Question: i dont want any plugin for this. i have 3 images which are shown in 2 different ways.

i want to write onclick function in each 'img', so that when i click the small one, it should replace the big one. my vision is this:
'''
<img class="locationfoto" src="image-path"> <--- main foto
<img class="locationfoto1" src="image-path-1" onclick="moveme(this)">
<img class="locationfoto2" src="image-path-2" onclick="moveme(this)">
'''
my js:
'''
function moveme(me){
// how can i do this?
}
'''
appreciate any help.
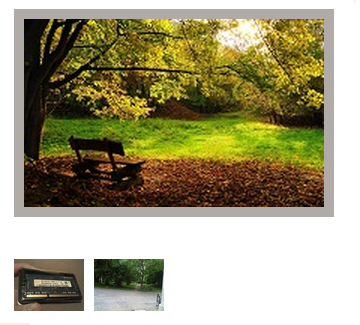
Answer: Well, you can set the image displayed in 'locationfoto' as:
'''
function moveme(me){
$('.locationfoto').attr('src', me.src);
}
'''